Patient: sex F, age 62
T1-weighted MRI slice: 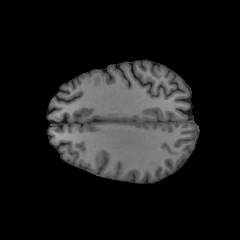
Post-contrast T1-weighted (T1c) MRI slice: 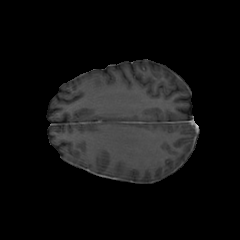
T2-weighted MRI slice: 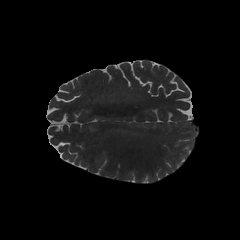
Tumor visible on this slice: no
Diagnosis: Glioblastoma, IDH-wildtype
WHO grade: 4